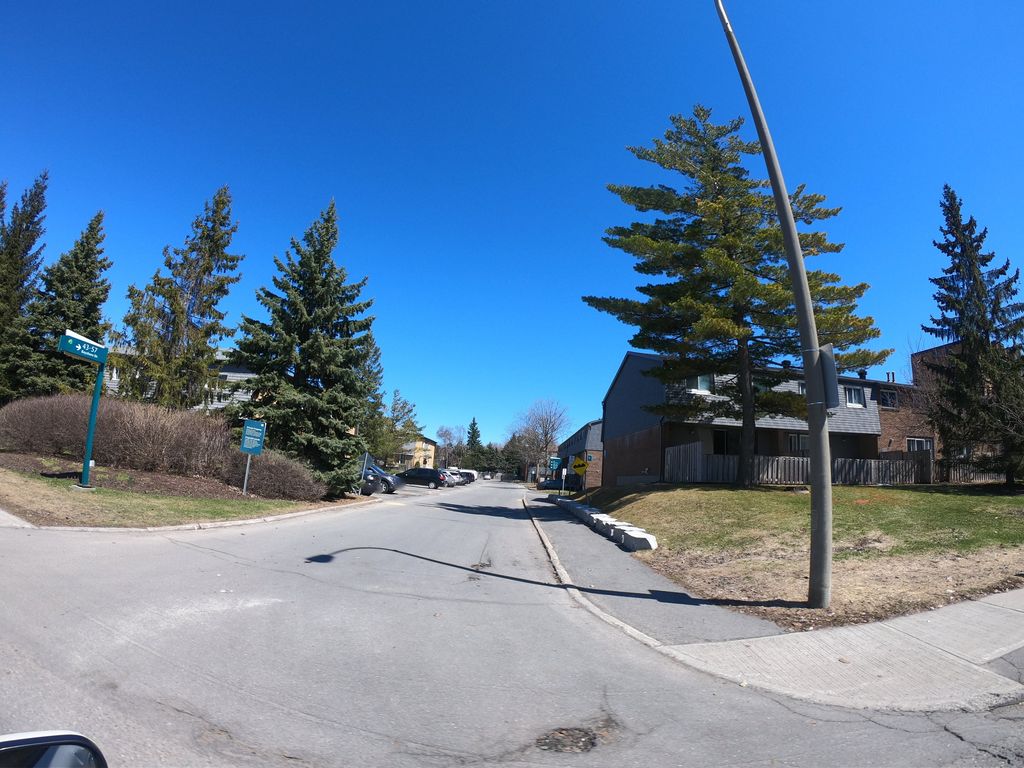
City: ottawa-gatineau